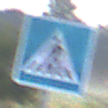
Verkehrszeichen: FussgaengerueberwegRechts
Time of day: Dawn
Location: Outdoor (Nature)
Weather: Clear
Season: NotSpecified
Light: Natural